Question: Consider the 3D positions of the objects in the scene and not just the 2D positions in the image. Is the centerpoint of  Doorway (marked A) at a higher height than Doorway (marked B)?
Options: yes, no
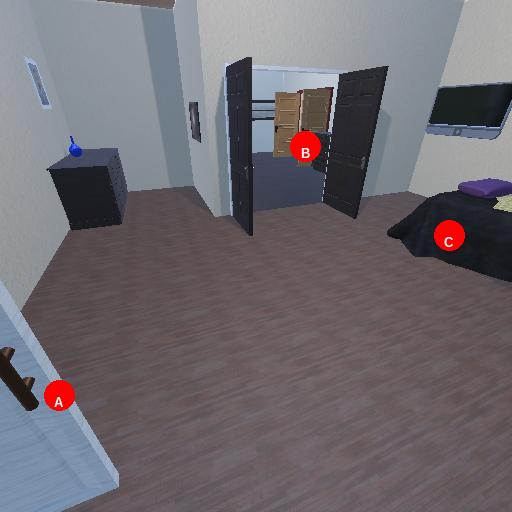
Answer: yes